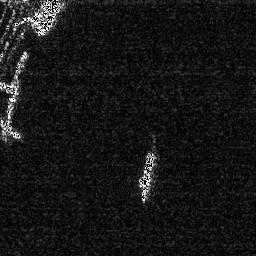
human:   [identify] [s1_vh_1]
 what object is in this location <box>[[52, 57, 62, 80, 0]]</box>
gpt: <ref>1 medium ship at the center</ref>

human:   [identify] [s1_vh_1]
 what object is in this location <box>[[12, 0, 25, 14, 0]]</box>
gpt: <ref>1 medium ship at the top left</ref>